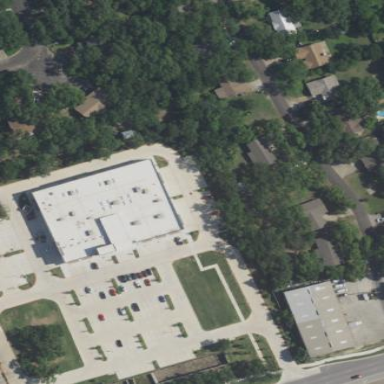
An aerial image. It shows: Building used as fitness center.